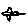
Label: bird